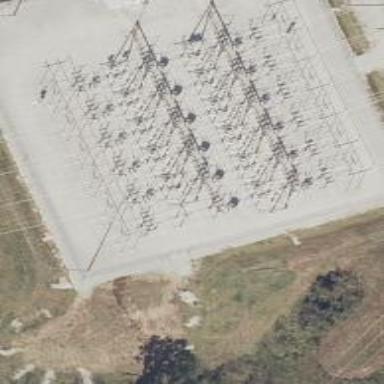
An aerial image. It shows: Switch used for power control.